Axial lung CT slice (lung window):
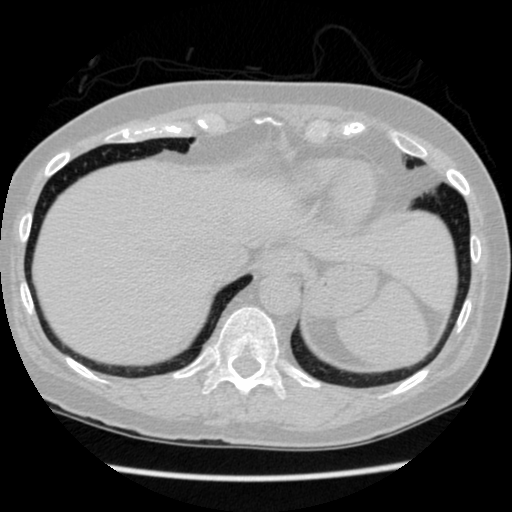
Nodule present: no